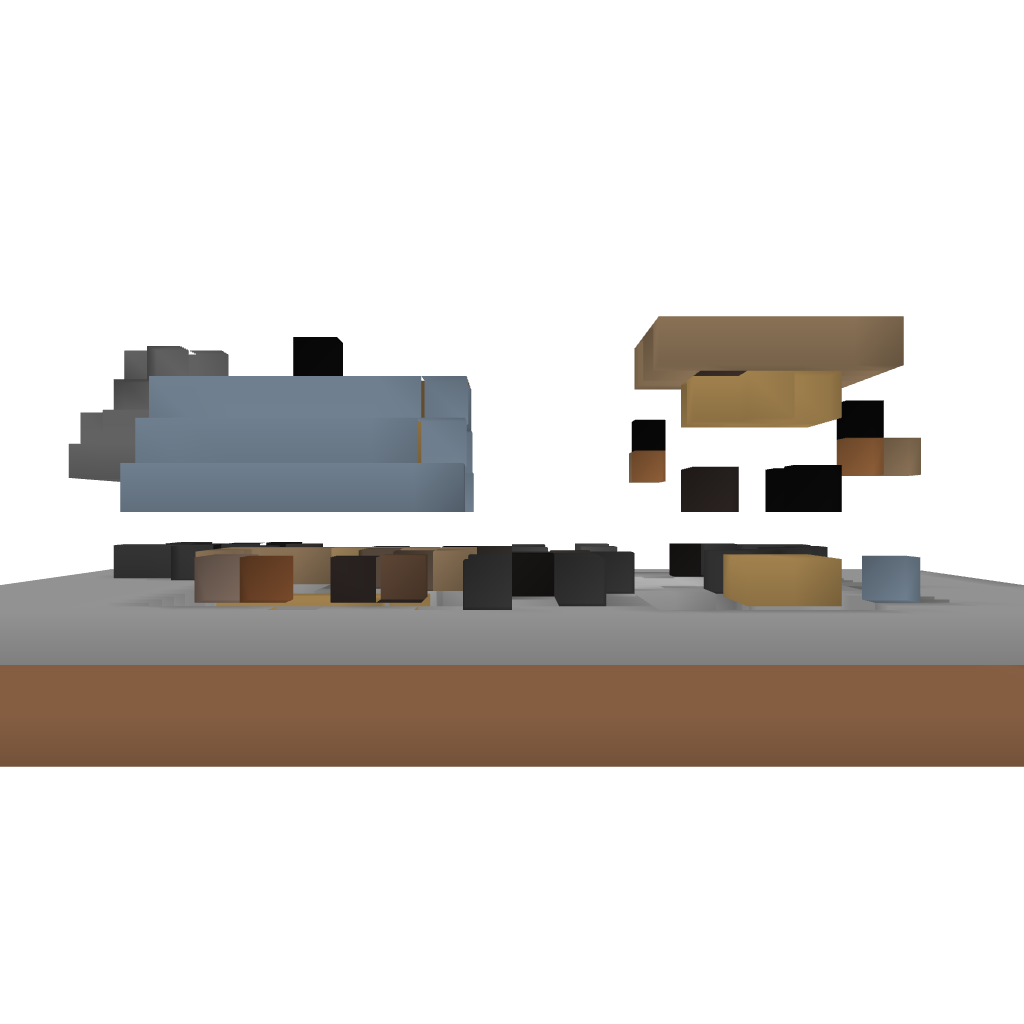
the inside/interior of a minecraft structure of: cozy start house